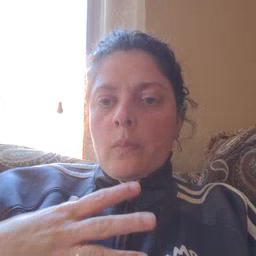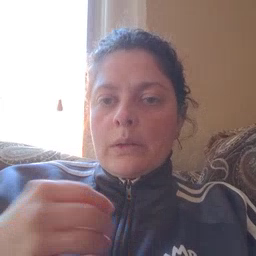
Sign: white